Question: I'm trying to make a list which should fit around 5 images per line, and if there are more, make a new line below and start to do that too. 'float: left;' doesn't work because it messes EVERYTHING up.
HTML:
'''
<html>
<head>
<title>LolChamps - Knowledge Database</title>
<link rel="stylesheet" type="text/css" href="css/champions.css">
<link rel="stylesheet" type="text/css" href="css/css.css">
<link href='http://fonts.googleapis.com/css?family=Sansita+One' rel='stylesheet' type='text/css'>
<link href='http://fonts.googleapis.com/css?family=Belleza' rel='stylesheet' type='text/css'>
<link href='http://fonts.googleapis.com/css?family=Roboto' rel='stylesheet' type='text/css'>
</head>
<body>
<!-- NAVIGATION -->
<div id="nav-bar">
<div id="nav-bar-title">LoL Champs</div>
<ul>
<li><a href="champions">Champs</a></li>
<li><a href="">Info</a></li>
<li><a href="">Guides</a></li>
<li><a href="">Model Viewer</a></li>
<li><a href="">Lists</a></li>
<li><a href="">Support</a></li>
</ul>
</div>
<!-- END NAVIGATION -->
<div id="main-body">
<div id="nav-body-divider"></div>
<p id="home-body-title">Champions</p>
<div id="champ-list">
<ul>
<li><a href="champs/aatrox.html"><img src="images/champion-icons/aatrox.png" /><br/><div id="champ-text">Aatrox</div></a></li>
<li><a href="champs/ahri.html"><img src="images/champion-icons/ahri.png" /><br/><div id="champ-text">Ahri</div></a></li>
<li><a href="champs/akali.html"><img src="images/champion-icons/Akali.png" /><br/><div id="champ-text">Akali</div></a></li>
<li><a href="champs/alistar.html"><img src="images/champion-icons/Alistar.png" /><br/><div id="champ-text">Alistar</div></a></li>
<li><a href="champs/amumu.html"><img src="images/champion-icons/amumu.png" /><br/><div id="champ-text">Amumu</div></a></li>
<li><a href="champs/anivia.html"><img src="images/champion-icons/anivia.png" /><br/><div id="champ-text">Anivia</div></a></li>
<li><a href="champs/annie.html"><img src="images/champion-icons/annie.png" /><br/><div id="champ-text">Annie</div></a></li>
</ul>
</div>
</div>
</body>
</html>
'''
CSS:
'''
#champ-list {
color: black;
font-family: Arial;
}
#champ-list li {
list-style-type: none;
color: #B0B0B0;
}
#champ-list ul li {
display: inline;
}
'''
As you can see I've tried 'display: inline;' but to no avail. Here's an image of how I'm hoping it should turn out:

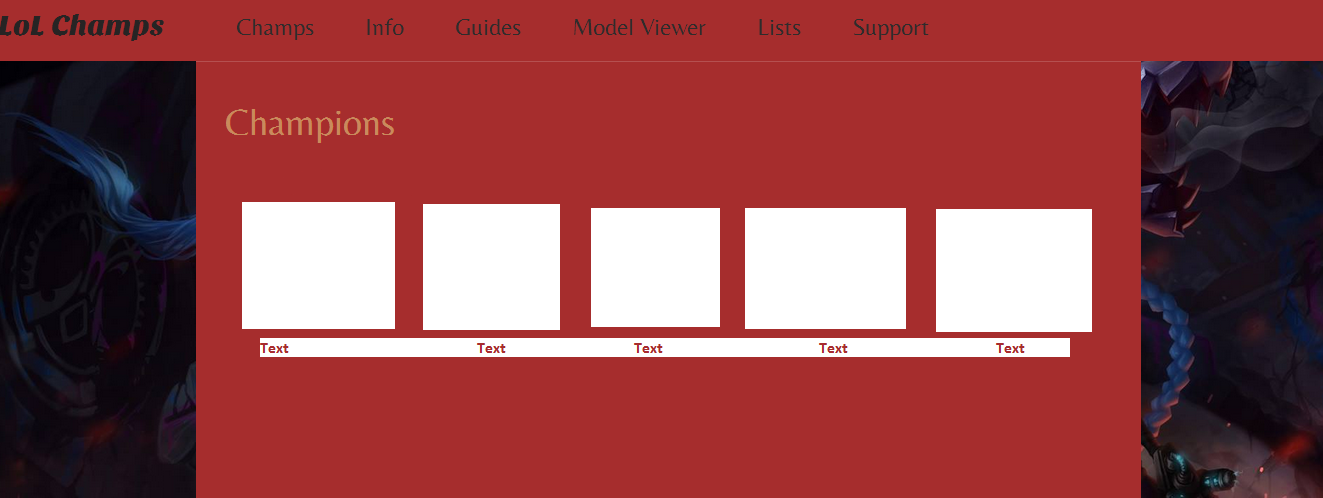
Answer: Try
'''
#champ-list ul li {
display: inline-block;
}
'''
You may need to adjust the width of your 'li' so that 5 fit per line.